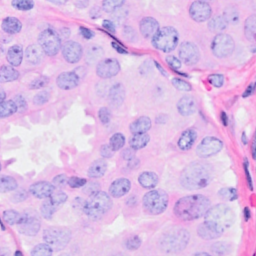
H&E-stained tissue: Breast